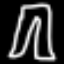
Label: pants